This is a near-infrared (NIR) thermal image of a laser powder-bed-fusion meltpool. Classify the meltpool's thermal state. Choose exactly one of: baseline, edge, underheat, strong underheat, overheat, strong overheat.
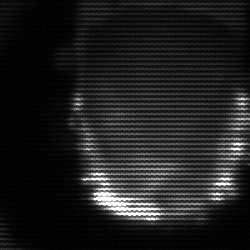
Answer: baseline